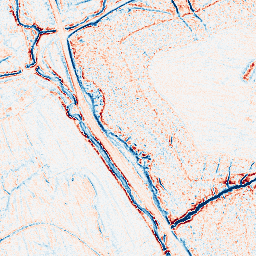
Category: edge_preserving
Decomposition family: anisotropic_diffusion
Decomposition parameters: iterations: 10
kappa: 100
gamma: 0.1
Upsampling method: bicubic_16x
Upsampling parameters: scale: 16
Upsampling scale: 16